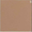
Piece: xx